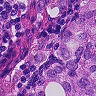
Metastatic tissue present: yes